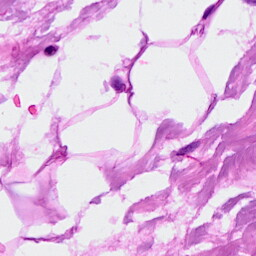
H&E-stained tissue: Breast